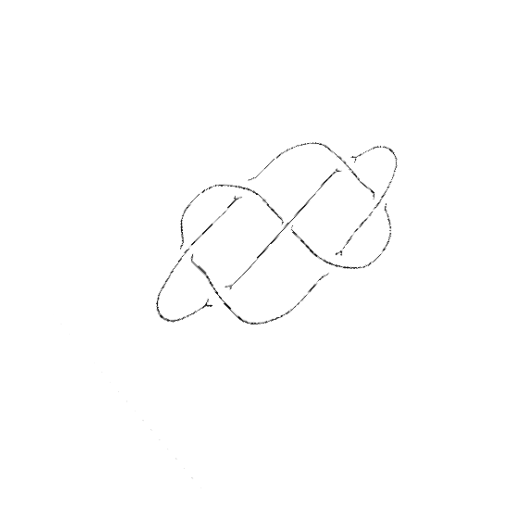
Crossing number: 7